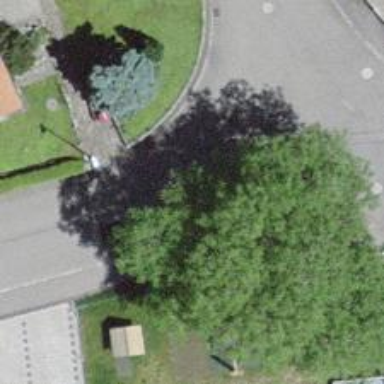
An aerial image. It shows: Residential road with asphalt surface.